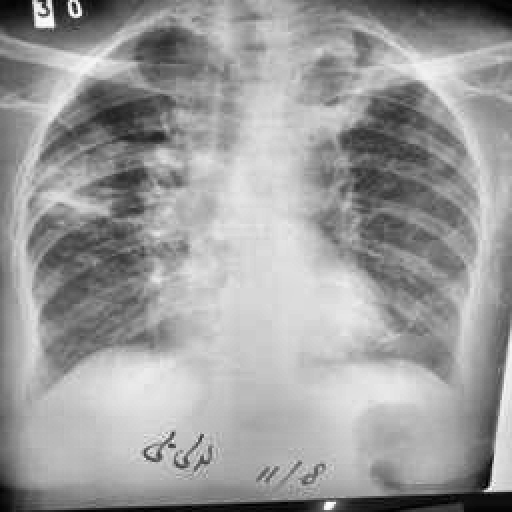
Finding: TUBERCULOSIS